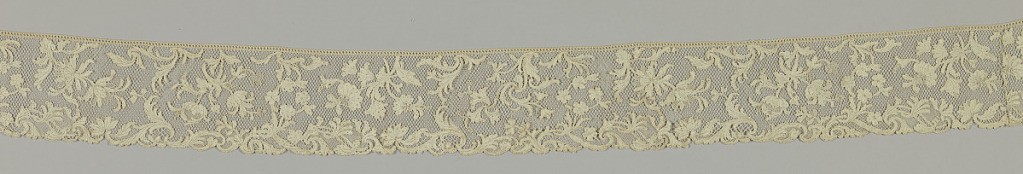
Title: Border
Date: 1765–75
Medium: linen Technique: needle lace with 6-sided reworked ground
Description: Border containing an overall floral and foliated pattern.